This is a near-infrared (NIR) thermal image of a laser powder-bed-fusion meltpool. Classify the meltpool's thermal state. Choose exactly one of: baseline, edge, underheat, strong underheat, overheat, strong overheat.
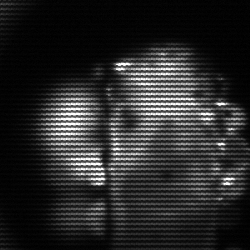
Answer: strong underheat